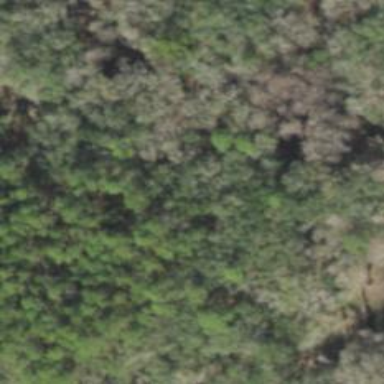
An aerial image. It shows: Needle-leaved woodland.